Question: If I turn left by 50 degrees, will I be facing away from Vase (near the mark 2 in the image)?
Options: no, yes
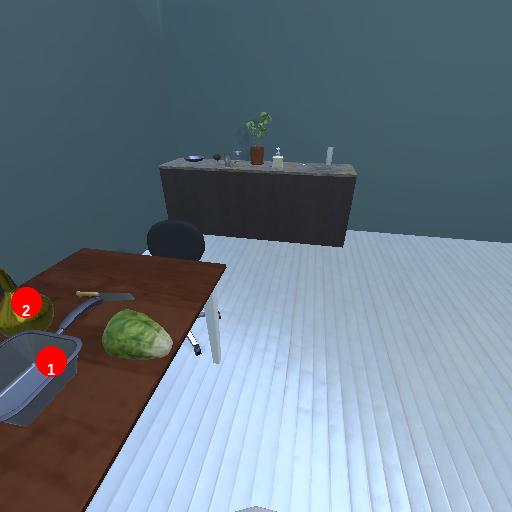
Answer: no